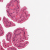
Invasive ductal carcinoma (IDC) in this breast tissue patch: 0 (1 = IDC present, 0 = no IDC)